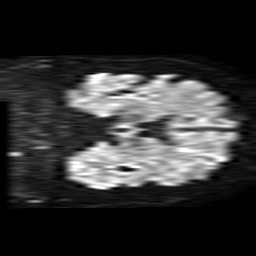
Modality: TRACE
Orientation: coronal
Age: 51
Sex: male
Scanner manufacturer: philips
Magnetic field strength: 1.5 T
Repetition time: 3.882 s
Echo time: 0.09873 s